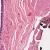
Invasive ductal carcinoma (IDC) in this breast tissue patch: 0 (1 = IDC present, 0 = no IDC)